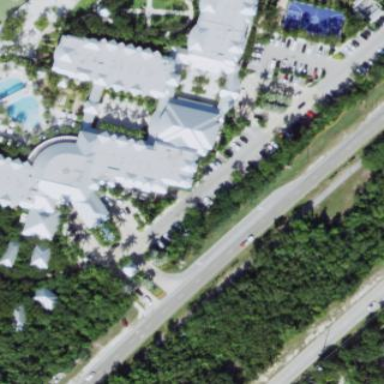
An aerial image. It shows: Hotel.